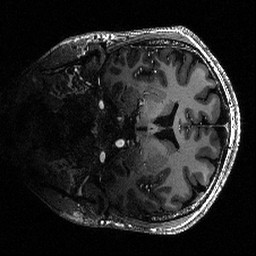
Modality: T1w
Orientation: coronal
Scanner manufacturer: siemens
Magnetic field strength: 6.98 T
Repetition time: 2.82 s
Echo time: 0.00282 s